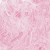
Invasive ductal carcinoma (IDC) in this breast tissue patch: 0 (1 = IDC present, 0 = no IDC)